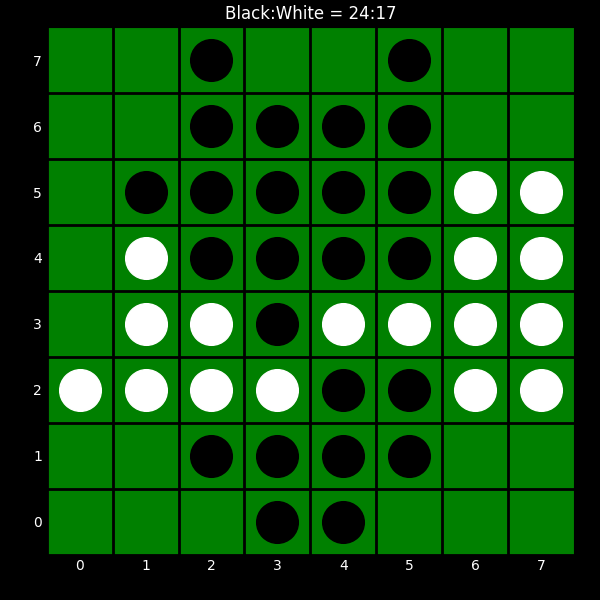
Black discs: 24
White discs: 17